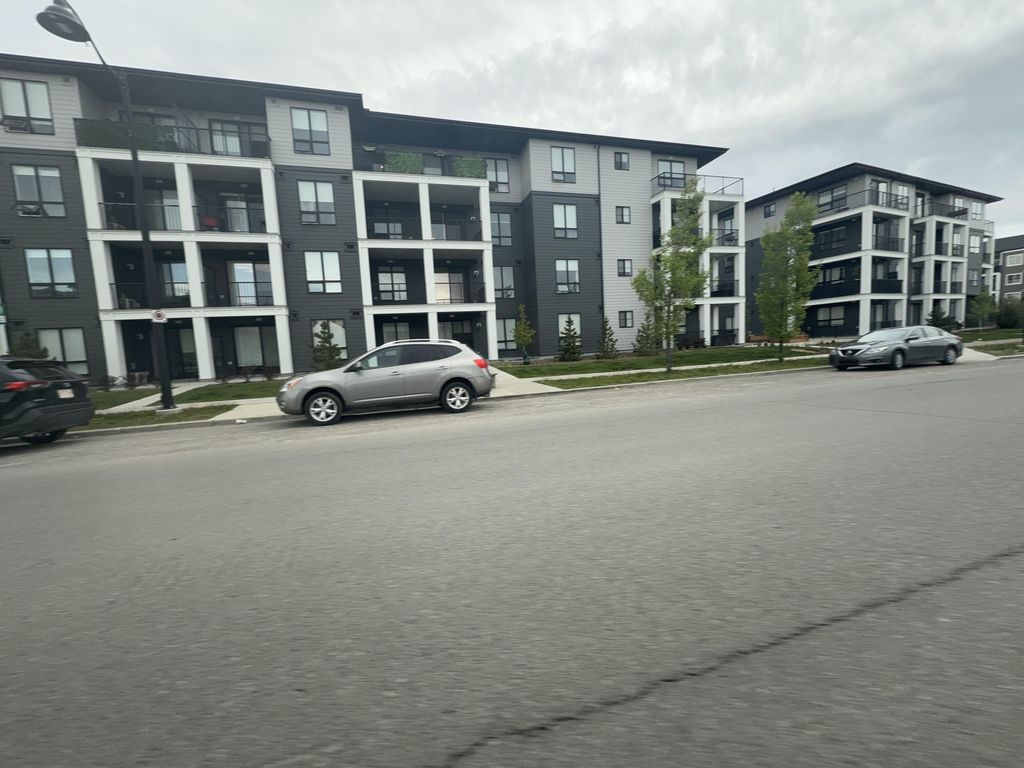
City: calgary